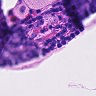
Metastatic tissue present: no